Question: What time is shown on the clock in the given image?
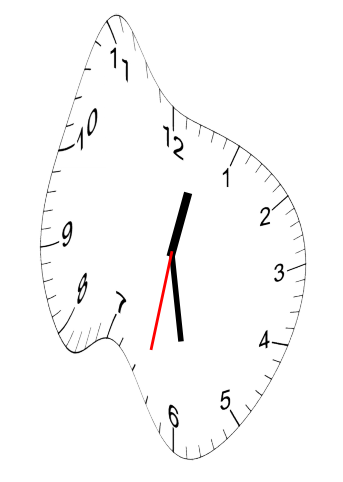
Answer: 12:28:32